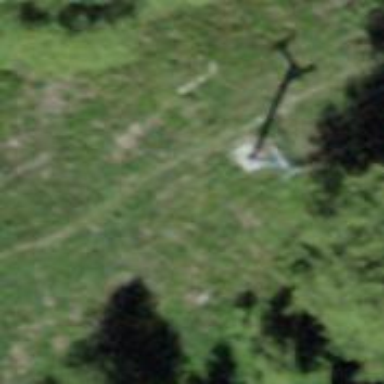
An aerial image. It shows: Pylon used for aerialway.